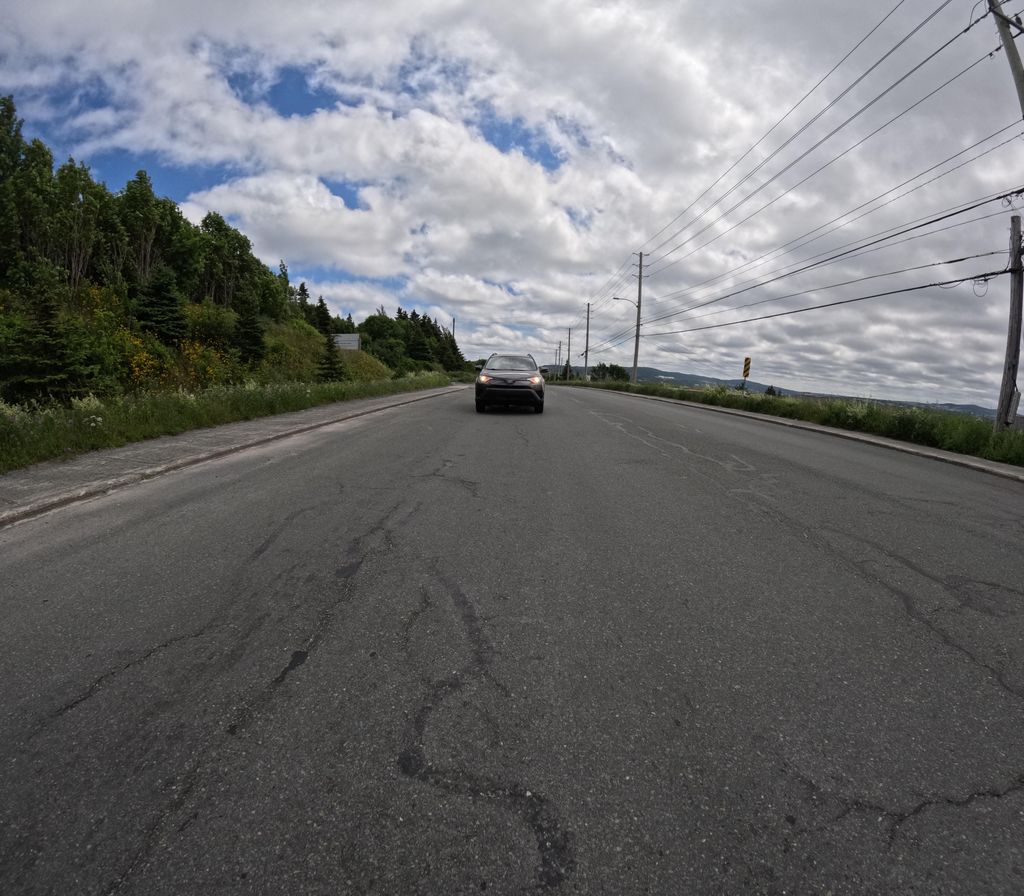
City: st_johns